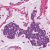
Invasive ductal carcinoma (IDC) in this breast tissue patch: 1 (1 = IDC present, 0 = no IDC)